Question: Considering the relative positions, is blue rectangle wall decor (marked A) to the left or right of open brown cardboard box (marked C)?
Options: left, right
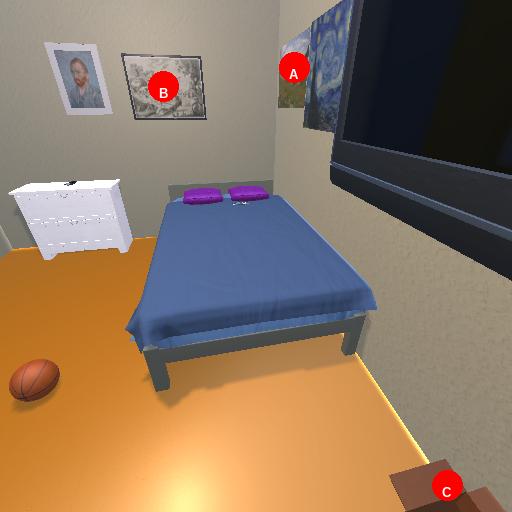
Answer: left